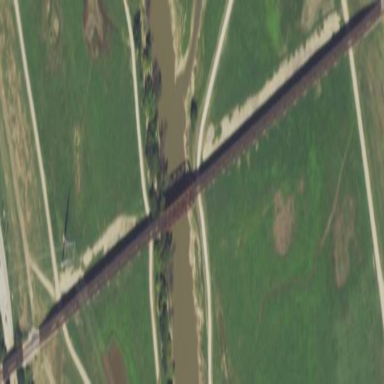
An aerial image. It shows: Man-made bridge.